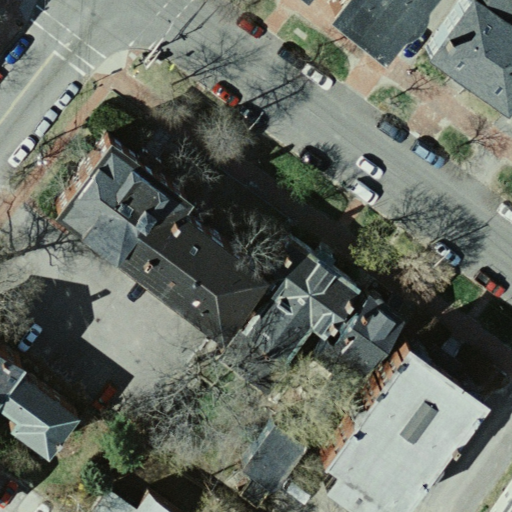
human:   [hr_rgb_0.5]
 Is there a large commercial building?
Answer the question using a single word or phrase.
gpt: no

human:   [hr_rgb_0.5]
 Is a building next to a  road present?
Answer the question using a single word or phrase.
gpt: yes

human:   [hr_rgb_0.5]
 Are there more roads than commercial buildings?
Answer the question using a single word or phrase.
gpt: yes

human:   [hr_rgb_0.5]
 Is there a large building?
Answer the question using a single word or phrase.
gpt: yes

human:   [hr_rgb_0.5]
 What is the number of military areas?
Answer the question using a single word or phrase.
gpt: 0

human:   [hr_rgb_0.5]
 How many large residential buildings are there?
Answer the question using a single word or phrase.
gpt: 1

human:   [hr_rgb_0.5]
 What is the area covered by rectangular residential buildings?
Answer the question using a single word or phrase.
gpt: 835m2

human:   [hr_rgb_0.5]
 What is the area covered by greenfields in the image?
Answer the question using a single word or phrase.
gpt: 0m2

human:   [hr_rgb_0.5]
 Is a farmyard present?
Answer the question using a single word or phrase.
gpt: no

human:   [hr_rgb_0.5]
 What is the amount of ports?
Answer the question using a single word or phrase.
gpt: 0

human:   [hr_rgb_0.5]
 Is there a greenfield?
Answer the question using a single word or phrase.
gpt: no

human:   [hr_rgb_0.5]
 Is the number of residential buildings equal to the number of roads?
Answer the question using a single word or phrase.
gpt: yes

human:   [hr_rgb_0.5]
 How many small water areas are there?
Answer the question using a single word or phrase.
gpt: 0

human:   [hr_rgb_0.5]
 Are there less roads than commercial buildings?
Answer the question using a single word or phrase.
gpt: no

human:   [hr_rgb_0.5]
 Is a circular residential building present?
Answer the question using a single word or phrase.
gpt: no

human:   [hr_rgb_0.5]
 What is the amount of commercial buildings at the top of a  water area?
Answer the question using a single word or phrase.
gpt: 0

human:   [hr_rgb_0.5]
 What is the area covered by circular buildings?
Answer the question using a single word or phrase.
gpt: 0m2

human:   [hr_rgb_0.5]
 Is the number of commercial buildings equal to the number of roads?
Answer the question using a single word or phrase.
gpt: no

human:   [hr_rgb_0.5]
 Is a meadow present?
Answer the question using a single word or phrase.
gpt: no

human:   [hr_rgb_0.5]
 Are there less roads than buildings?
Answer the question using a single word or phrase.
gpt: no

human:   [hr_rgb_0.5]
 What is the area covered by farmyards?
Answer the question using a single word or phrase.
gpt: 0m2

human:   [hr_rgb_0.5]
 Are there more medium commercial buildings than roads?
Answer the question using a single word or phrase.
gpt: no

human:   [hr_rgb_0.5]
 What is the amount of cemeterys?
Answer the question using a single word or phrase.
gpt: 0

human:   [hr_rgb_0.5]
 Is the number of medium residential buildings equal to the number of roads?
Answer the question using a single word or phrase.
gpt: no

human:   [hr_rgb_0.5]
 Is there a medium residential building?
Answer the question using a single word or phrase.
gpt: yes

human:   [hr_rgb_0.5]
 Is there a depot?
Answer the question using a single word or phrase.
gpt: no

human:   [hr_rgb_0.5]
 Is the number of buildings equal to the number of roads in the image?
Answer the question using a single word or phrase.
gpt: yes

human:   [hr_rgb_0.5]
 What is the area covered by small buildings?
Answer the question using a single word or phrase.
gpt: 32m2

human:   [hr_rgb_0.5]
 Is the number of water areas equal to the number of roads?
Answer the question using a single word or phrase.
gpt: no

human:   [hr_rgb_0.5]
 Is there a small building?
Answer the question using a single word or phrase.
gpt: yes

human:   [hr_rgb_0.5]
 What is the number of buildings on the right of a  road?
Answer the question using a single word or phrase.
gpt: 2

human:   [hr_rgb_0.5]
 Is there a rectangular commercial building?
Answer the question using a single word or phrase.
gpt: no

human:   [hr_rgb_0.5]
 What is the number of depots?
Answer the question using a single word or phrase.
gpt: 0

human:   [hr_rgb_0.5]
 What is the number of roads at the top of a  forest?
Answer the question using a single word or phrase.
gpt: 0

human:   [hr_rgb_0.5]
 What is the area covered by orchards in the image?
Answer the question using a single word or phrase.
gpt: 0m2

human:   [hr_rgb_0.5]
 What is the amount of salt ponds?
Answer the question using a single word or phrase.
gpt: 0